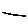
Label: line